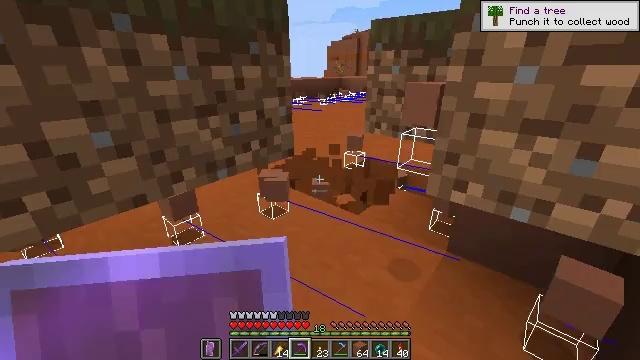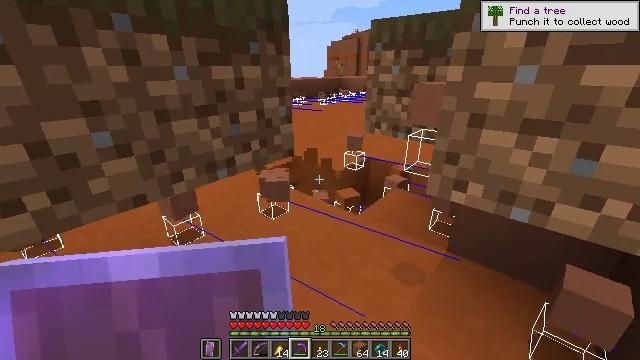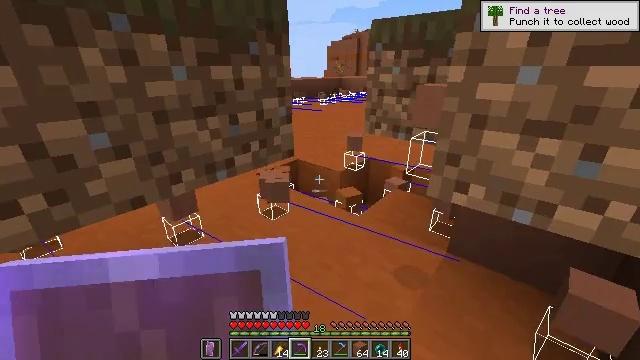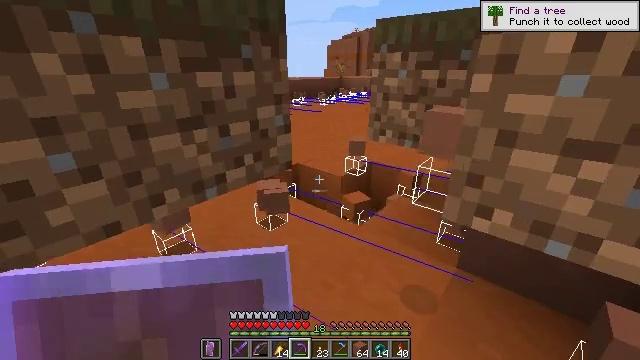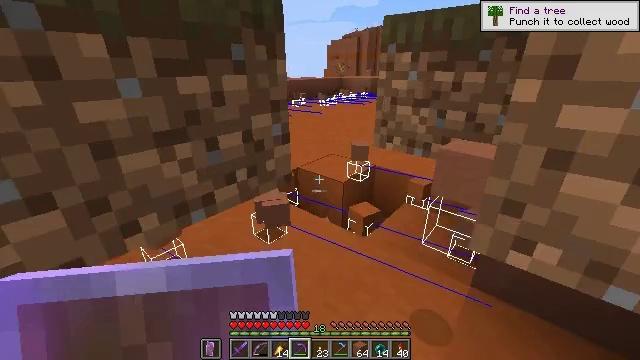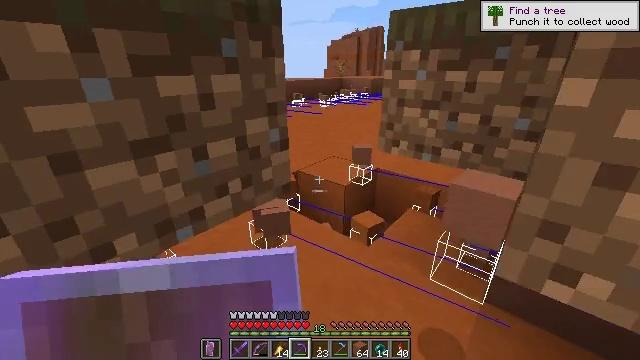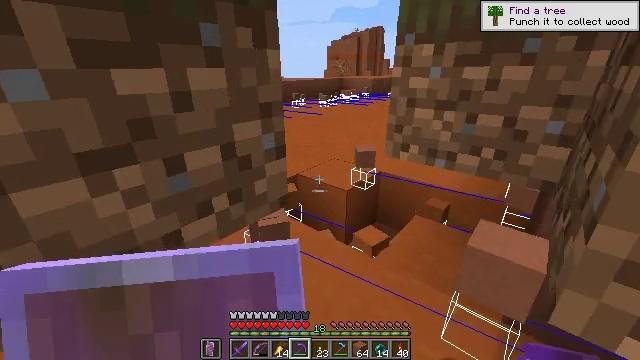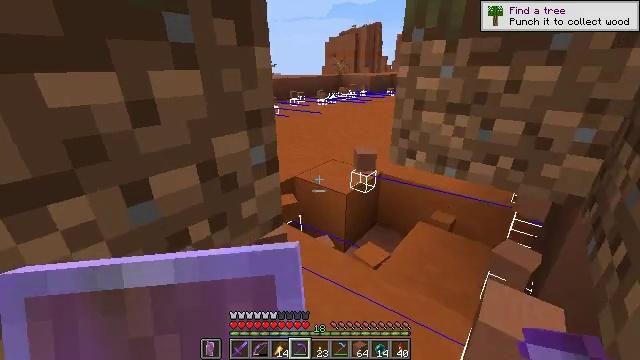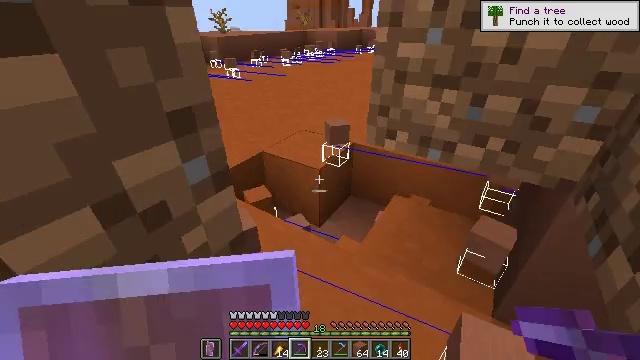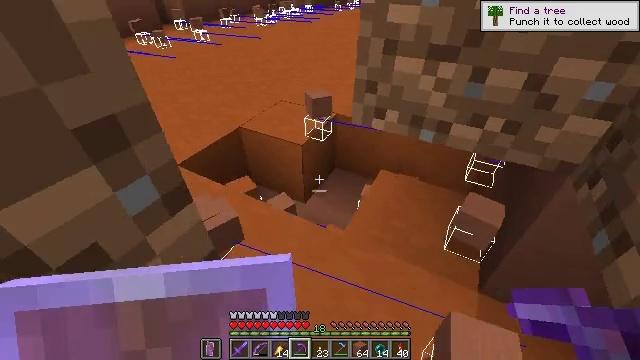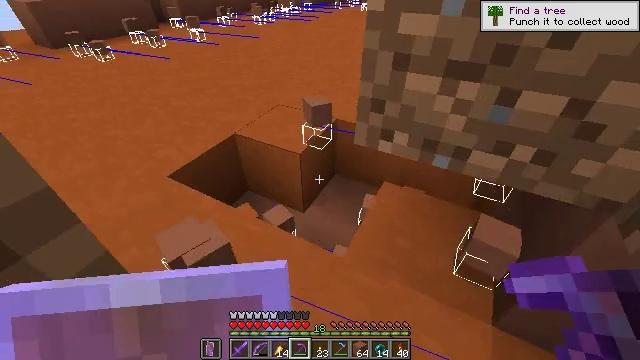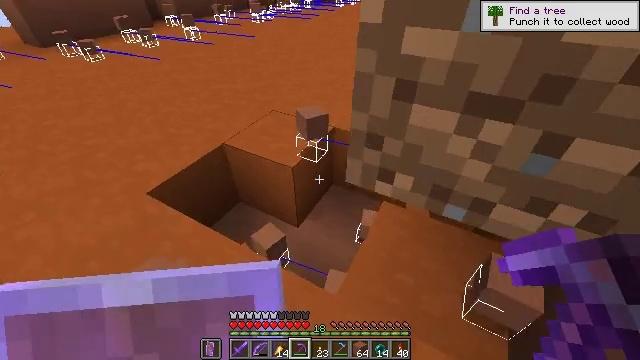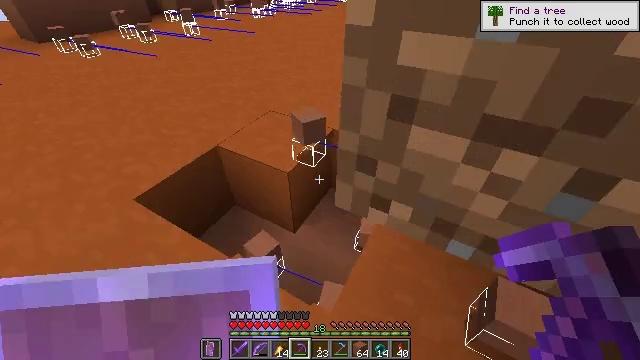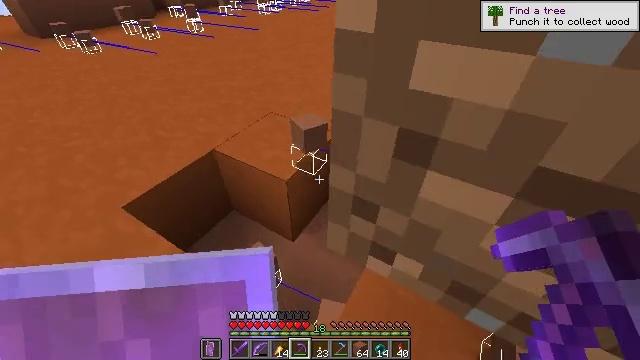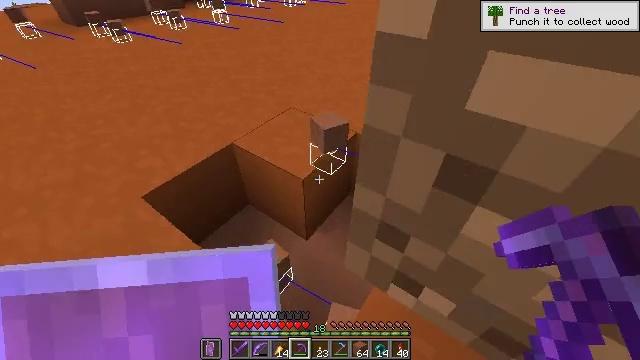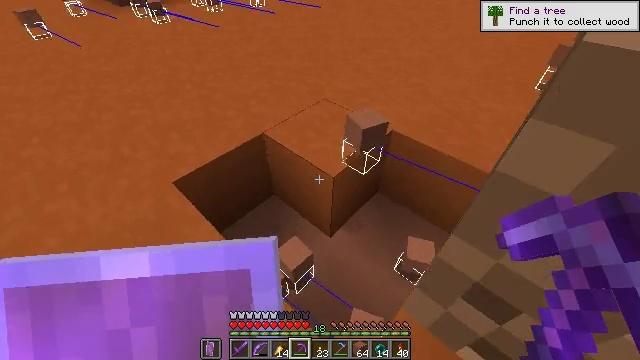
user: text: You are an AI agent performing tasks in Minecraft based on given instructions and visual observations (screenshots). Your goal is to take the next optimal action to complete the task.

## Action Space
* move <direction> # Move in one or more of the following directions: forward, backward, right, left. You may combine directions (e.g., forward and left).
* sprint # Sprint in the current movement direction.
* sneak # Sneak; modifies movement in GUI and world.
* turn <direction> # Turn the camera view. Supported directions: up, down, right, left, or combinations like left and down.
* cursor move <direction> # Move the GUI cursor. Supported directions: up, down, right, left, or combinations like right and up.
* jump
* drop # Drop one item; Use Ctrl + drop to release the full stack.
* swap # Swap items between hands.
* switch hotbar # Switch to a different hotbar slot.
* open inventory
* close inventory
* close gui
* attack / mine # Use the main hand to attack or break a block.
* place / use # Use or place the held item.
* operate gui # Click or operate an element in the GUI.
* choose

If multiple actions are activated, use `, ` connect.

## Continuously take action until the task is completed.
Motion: motion action
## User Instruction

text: Break terracotta to collect it.
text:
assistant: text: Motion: no_op
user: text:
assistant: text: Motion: move forward
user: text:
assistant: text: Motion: move forward
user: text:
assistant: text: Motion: move forward
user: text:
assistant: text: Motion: move forward
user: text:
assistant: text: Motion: move forward
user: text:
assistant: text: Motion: move forward
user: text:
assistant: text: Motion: move forward, turn right and down
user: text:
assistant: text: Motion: move forward, turn right and down
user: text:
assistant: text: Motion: move forward
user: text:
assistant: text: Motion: move forward
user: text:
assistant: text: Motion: move forward
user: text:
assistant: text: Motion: move forward, turn left
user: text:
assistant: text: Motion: move forward, turn left and down
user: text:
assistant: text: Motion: move forward, turn left and down
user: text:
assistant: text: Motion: move forward, turn left and down
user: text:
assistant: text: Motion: move forward, turn left
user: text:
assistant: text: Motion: move forward, turn left and down
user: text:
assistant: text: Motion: move forward, turn left and down
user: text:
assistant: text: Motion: turn left and down
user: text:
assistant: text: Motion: no_op
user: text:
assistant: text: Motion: turn right
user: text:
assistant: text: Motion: turn right
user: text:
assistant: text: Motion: turn right and down
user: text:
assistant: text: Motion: turn right and down
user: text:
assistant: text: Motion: turn right and down
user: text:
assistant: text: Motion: turn right and down
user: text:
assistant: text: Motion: turn right and down
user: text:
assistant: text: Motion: no_op
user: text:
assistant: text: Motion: move forward and move right